Field crop: maize
Growth stage: 2
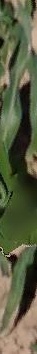
Species: maize